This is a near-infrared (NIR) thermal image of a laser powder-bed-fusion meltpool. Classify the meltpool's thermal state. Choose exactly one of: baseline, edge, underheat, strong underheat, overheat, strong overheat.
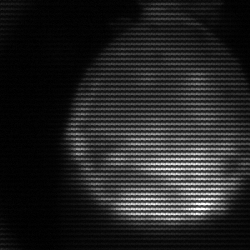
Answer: edge